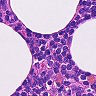
Metastatic tissue present: no